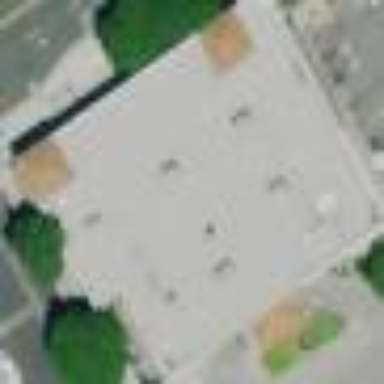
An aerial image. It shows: Building.